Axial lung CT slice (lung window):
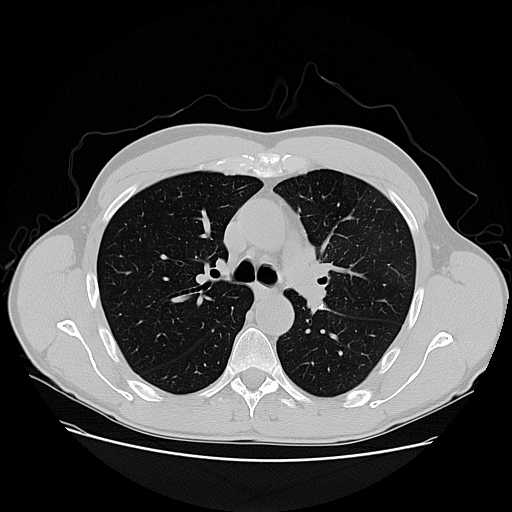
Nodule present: no